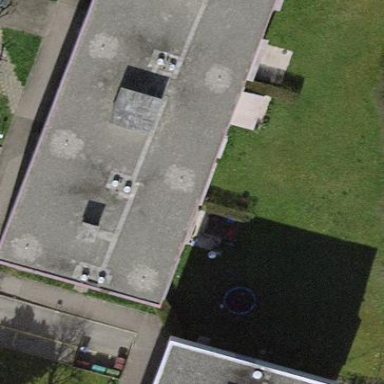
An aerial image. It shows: Building with apartments and flat roof.